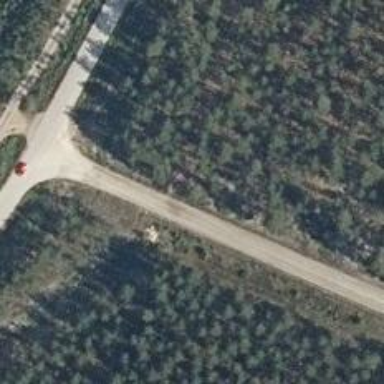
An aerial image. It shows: Unclassified road.